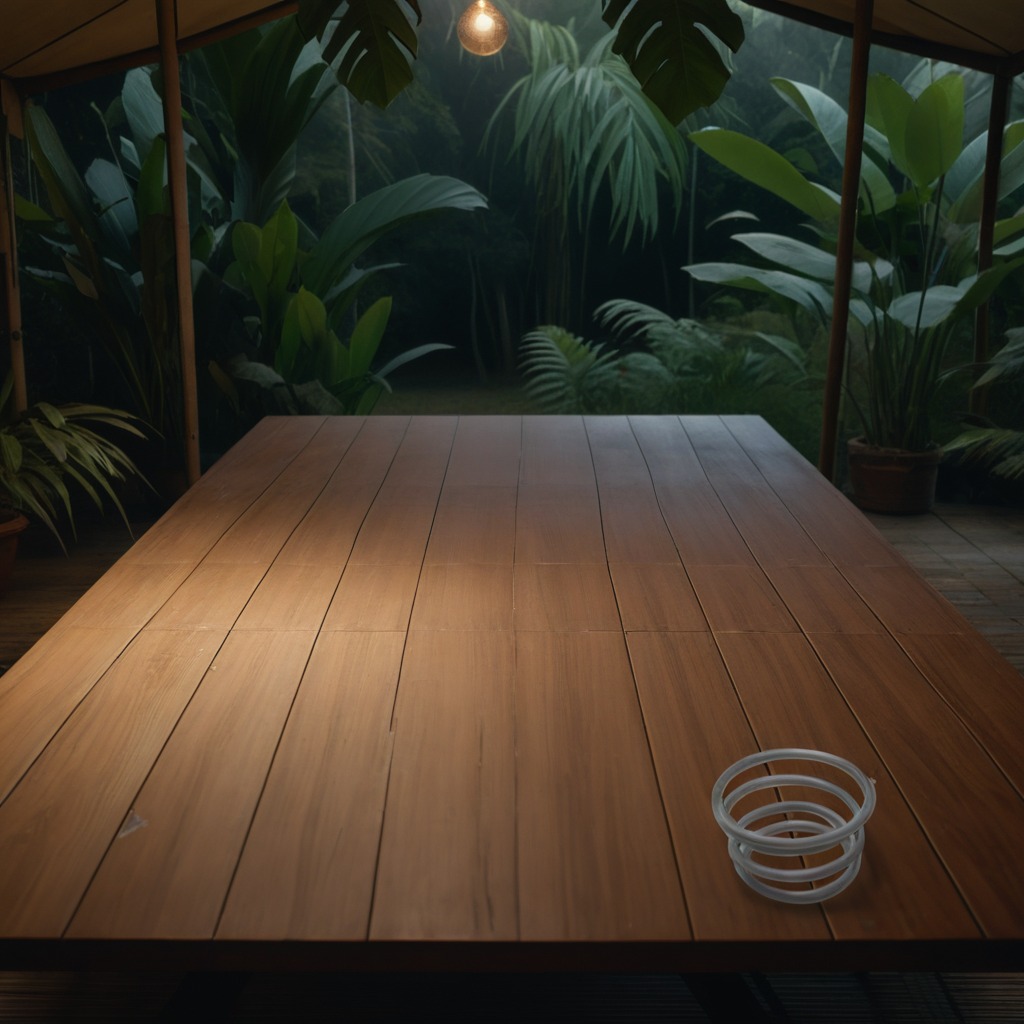
A coiled metal spring is lying on the wooden table.